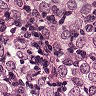
Metastatic tissue present: yes